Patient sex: M
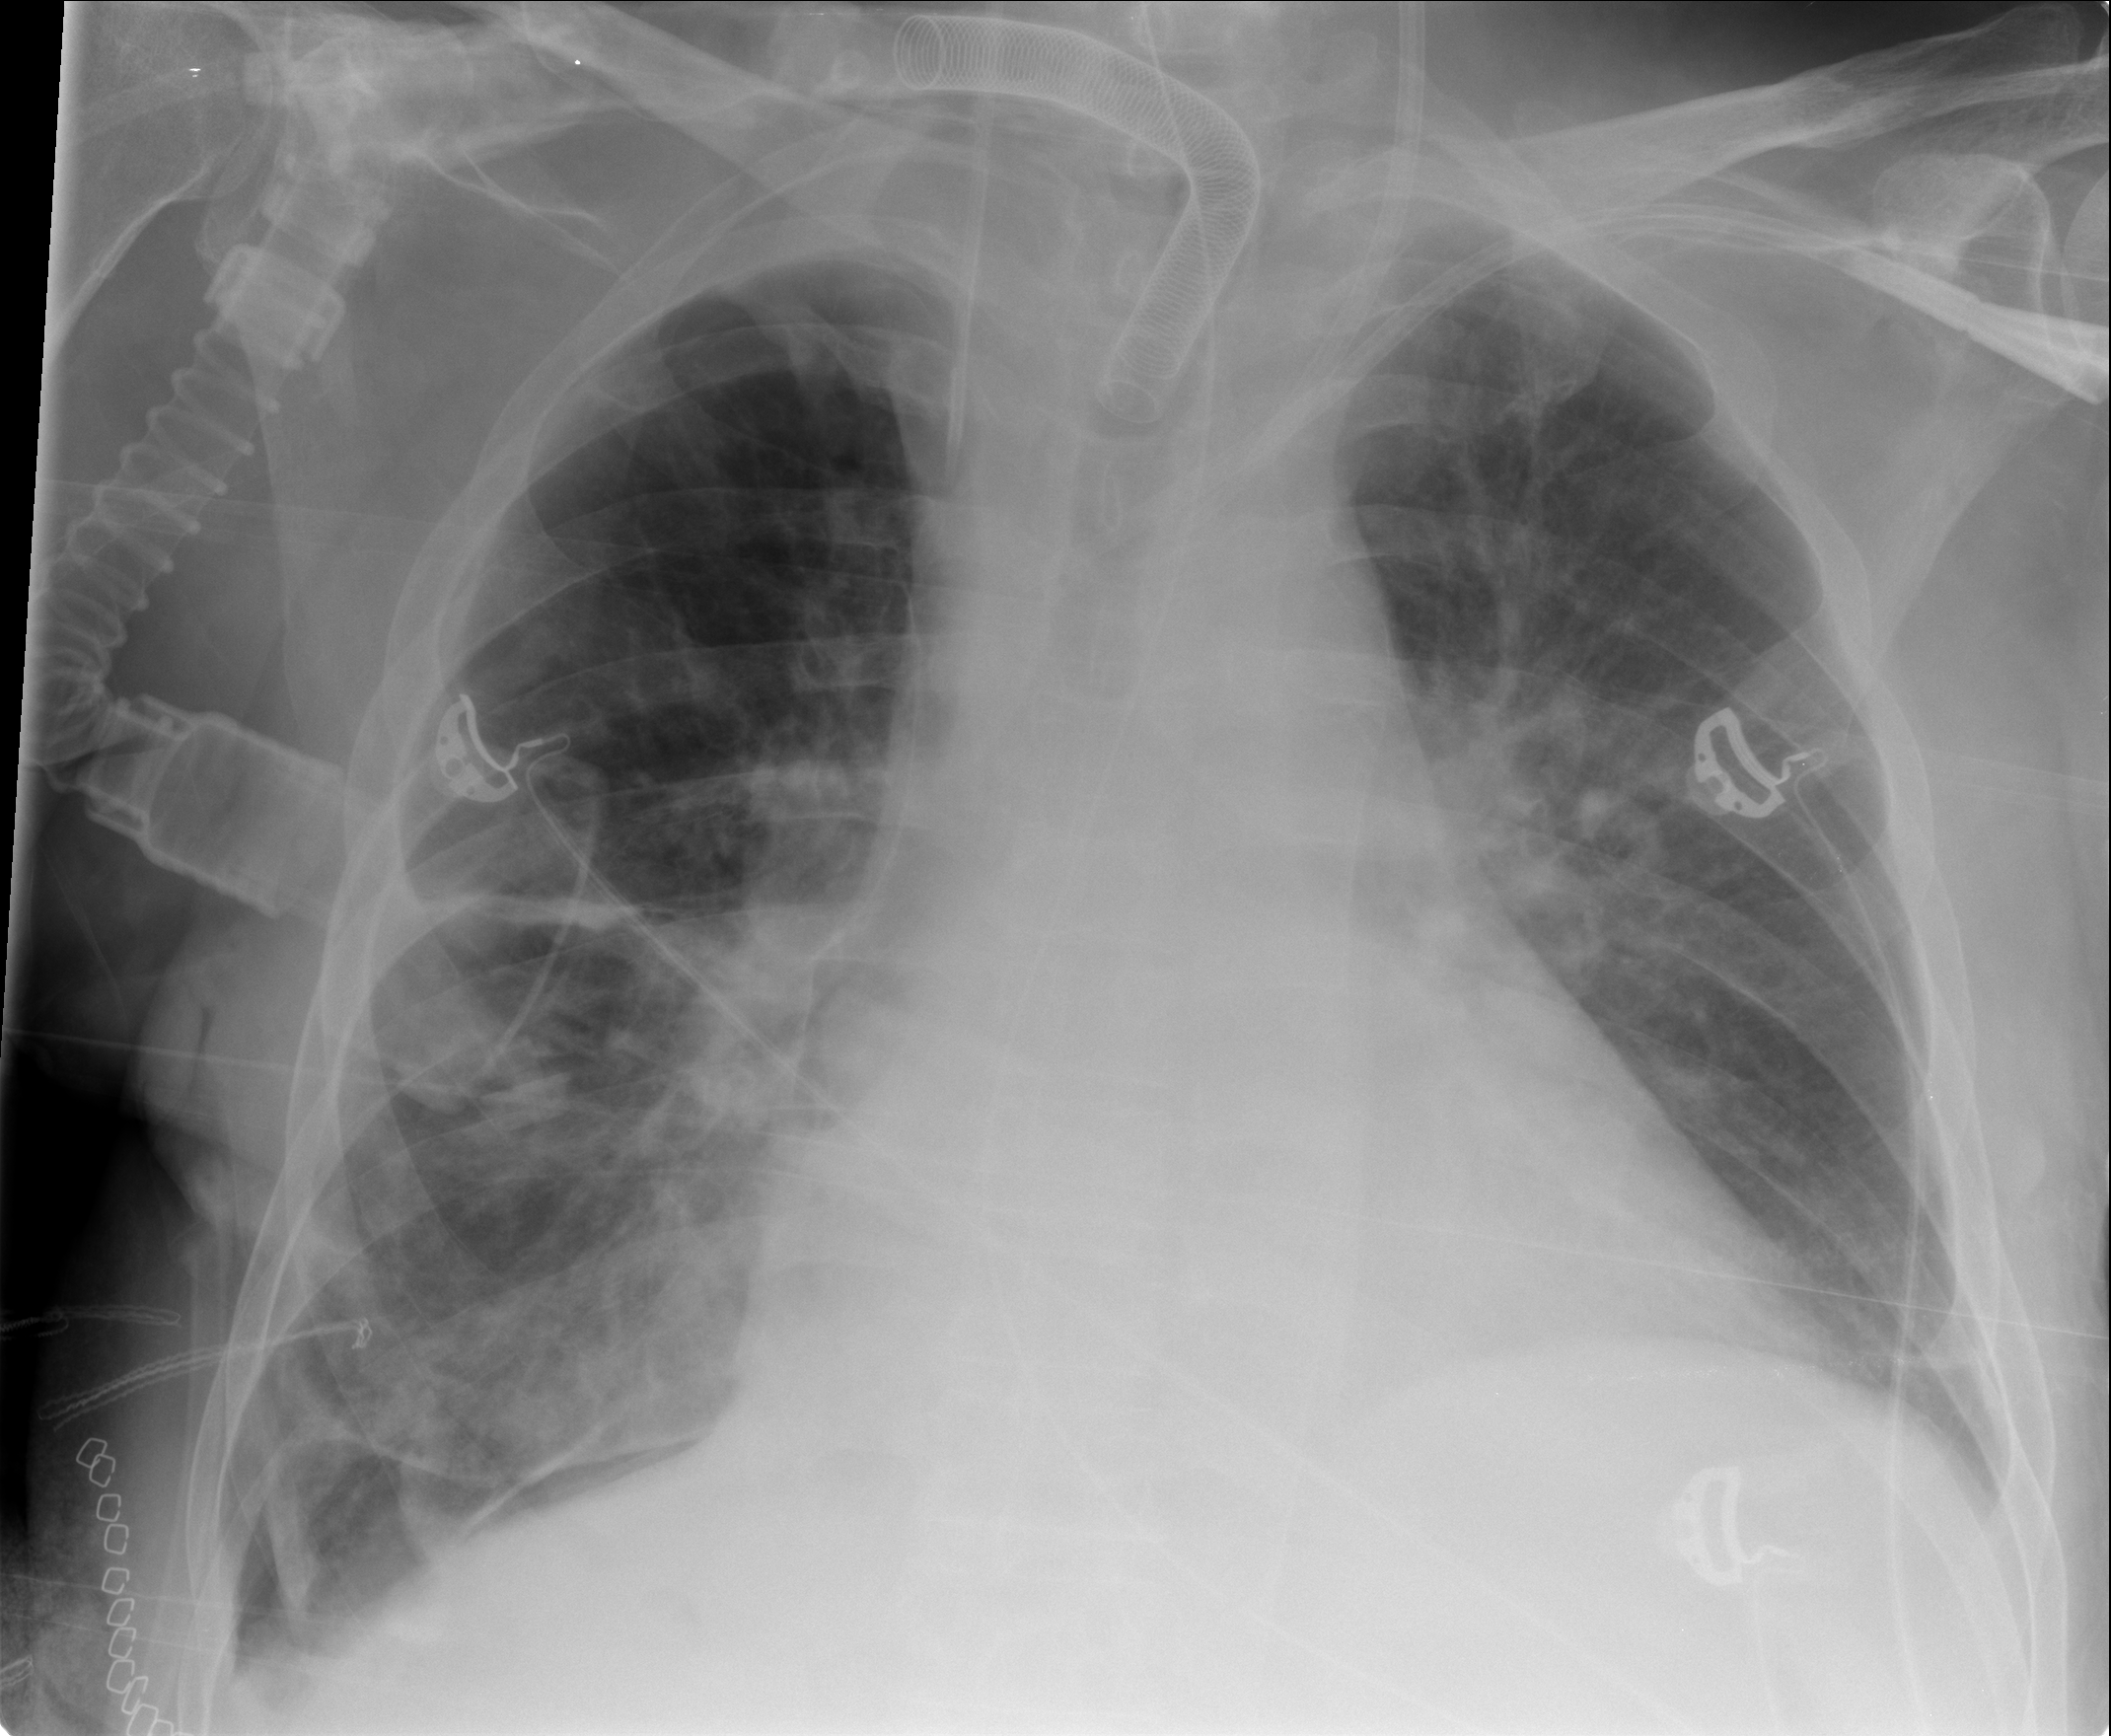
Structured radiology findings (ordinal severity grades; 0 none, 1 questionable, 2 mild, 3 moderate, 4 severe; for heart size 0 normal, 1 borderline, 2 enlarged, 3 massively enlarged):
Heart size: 1
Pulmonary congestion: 0
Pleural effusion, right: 2
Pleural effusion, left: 0
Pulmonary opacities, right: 0
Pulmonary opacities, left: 0
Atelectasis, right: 2
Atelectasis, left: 2